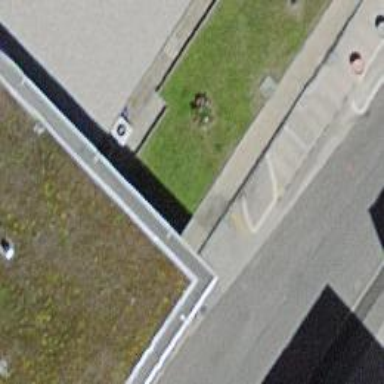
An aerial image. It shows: Parking entrance.